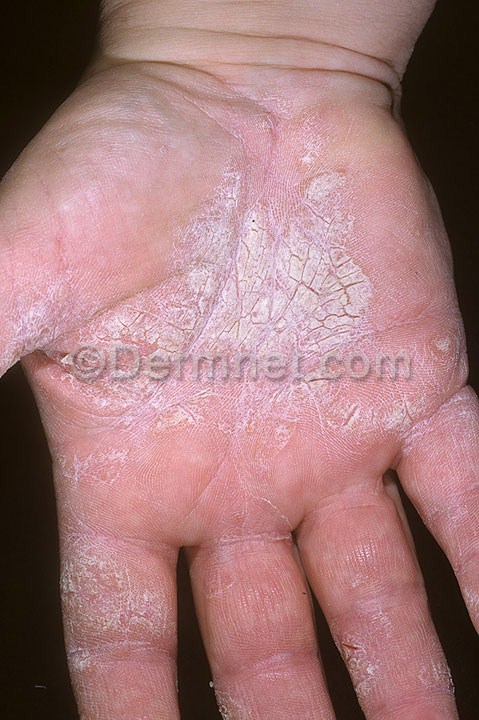
Disease: Psoriasis pictures Lichen Planus and related diseases